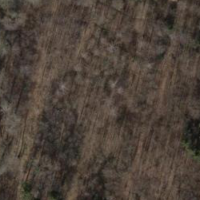
EUNIS habitat code: 41
Species observed at this site:
Pararge aegeria
Capreolus capreolus